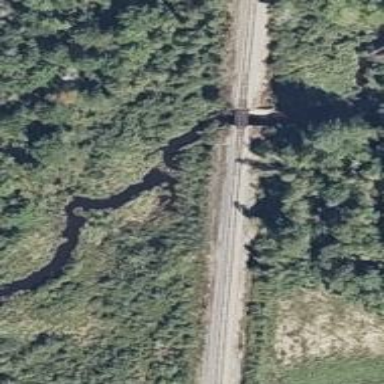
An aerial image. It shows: Bridge over railway line.